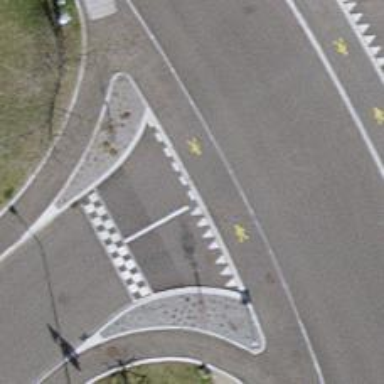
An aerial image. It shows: Uncontrolled crossing with give-way road and traffic-calming table.